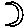
Label: moon